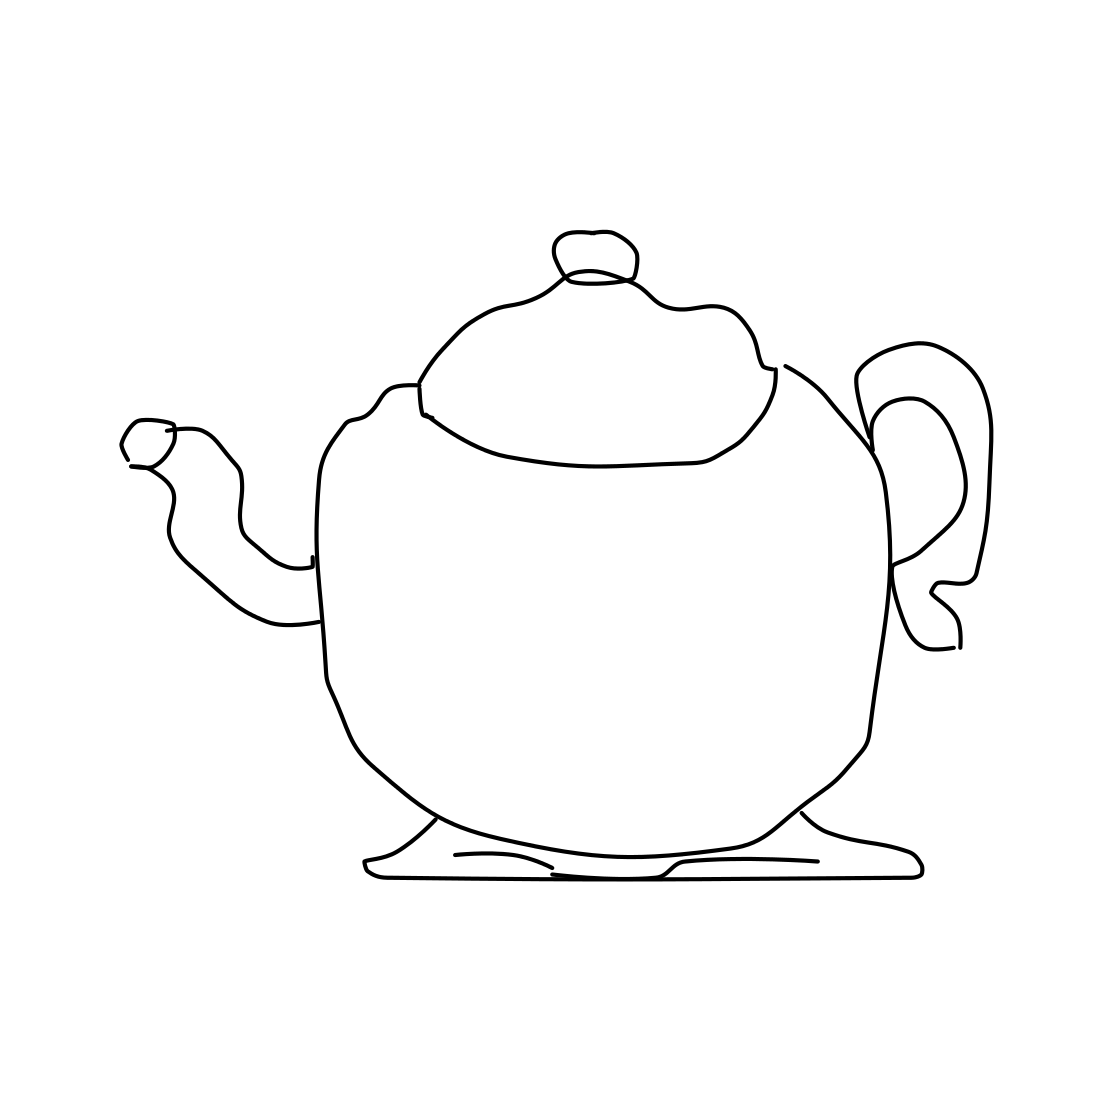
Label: teapot